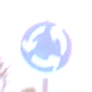
Verkehrszeichen: Kreisverkehr
Umgebung: Outdoor, Suburban
Tageszeit: SunriseSunset
Wetter: Clear
Licht: Natural
Jahreszeit: NotSpecified
Kontrast: LowContrast